Interaction volume radius: 5 \u00c5
Interaction volume height: 30 \u00c5
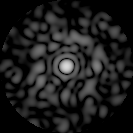
Disorder parameter: 0.7718